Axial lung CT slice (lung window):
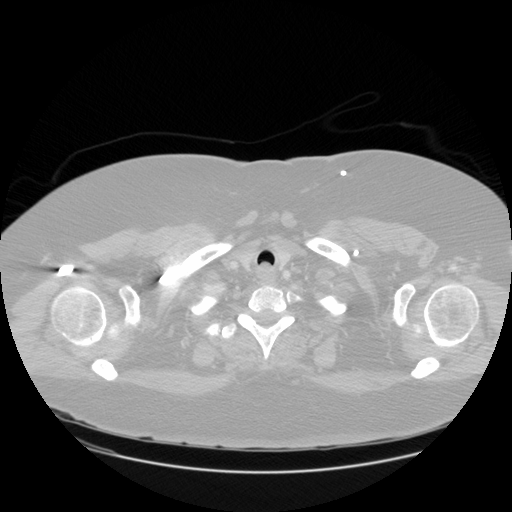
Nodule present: no